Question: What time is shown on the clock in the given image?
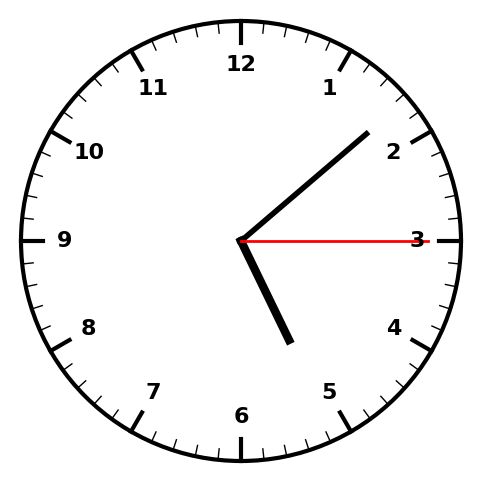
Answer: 05:08:15